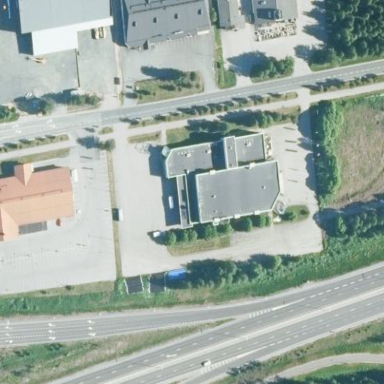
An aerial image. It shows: Retail building housing furniture shop.